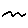
Label: zigzag